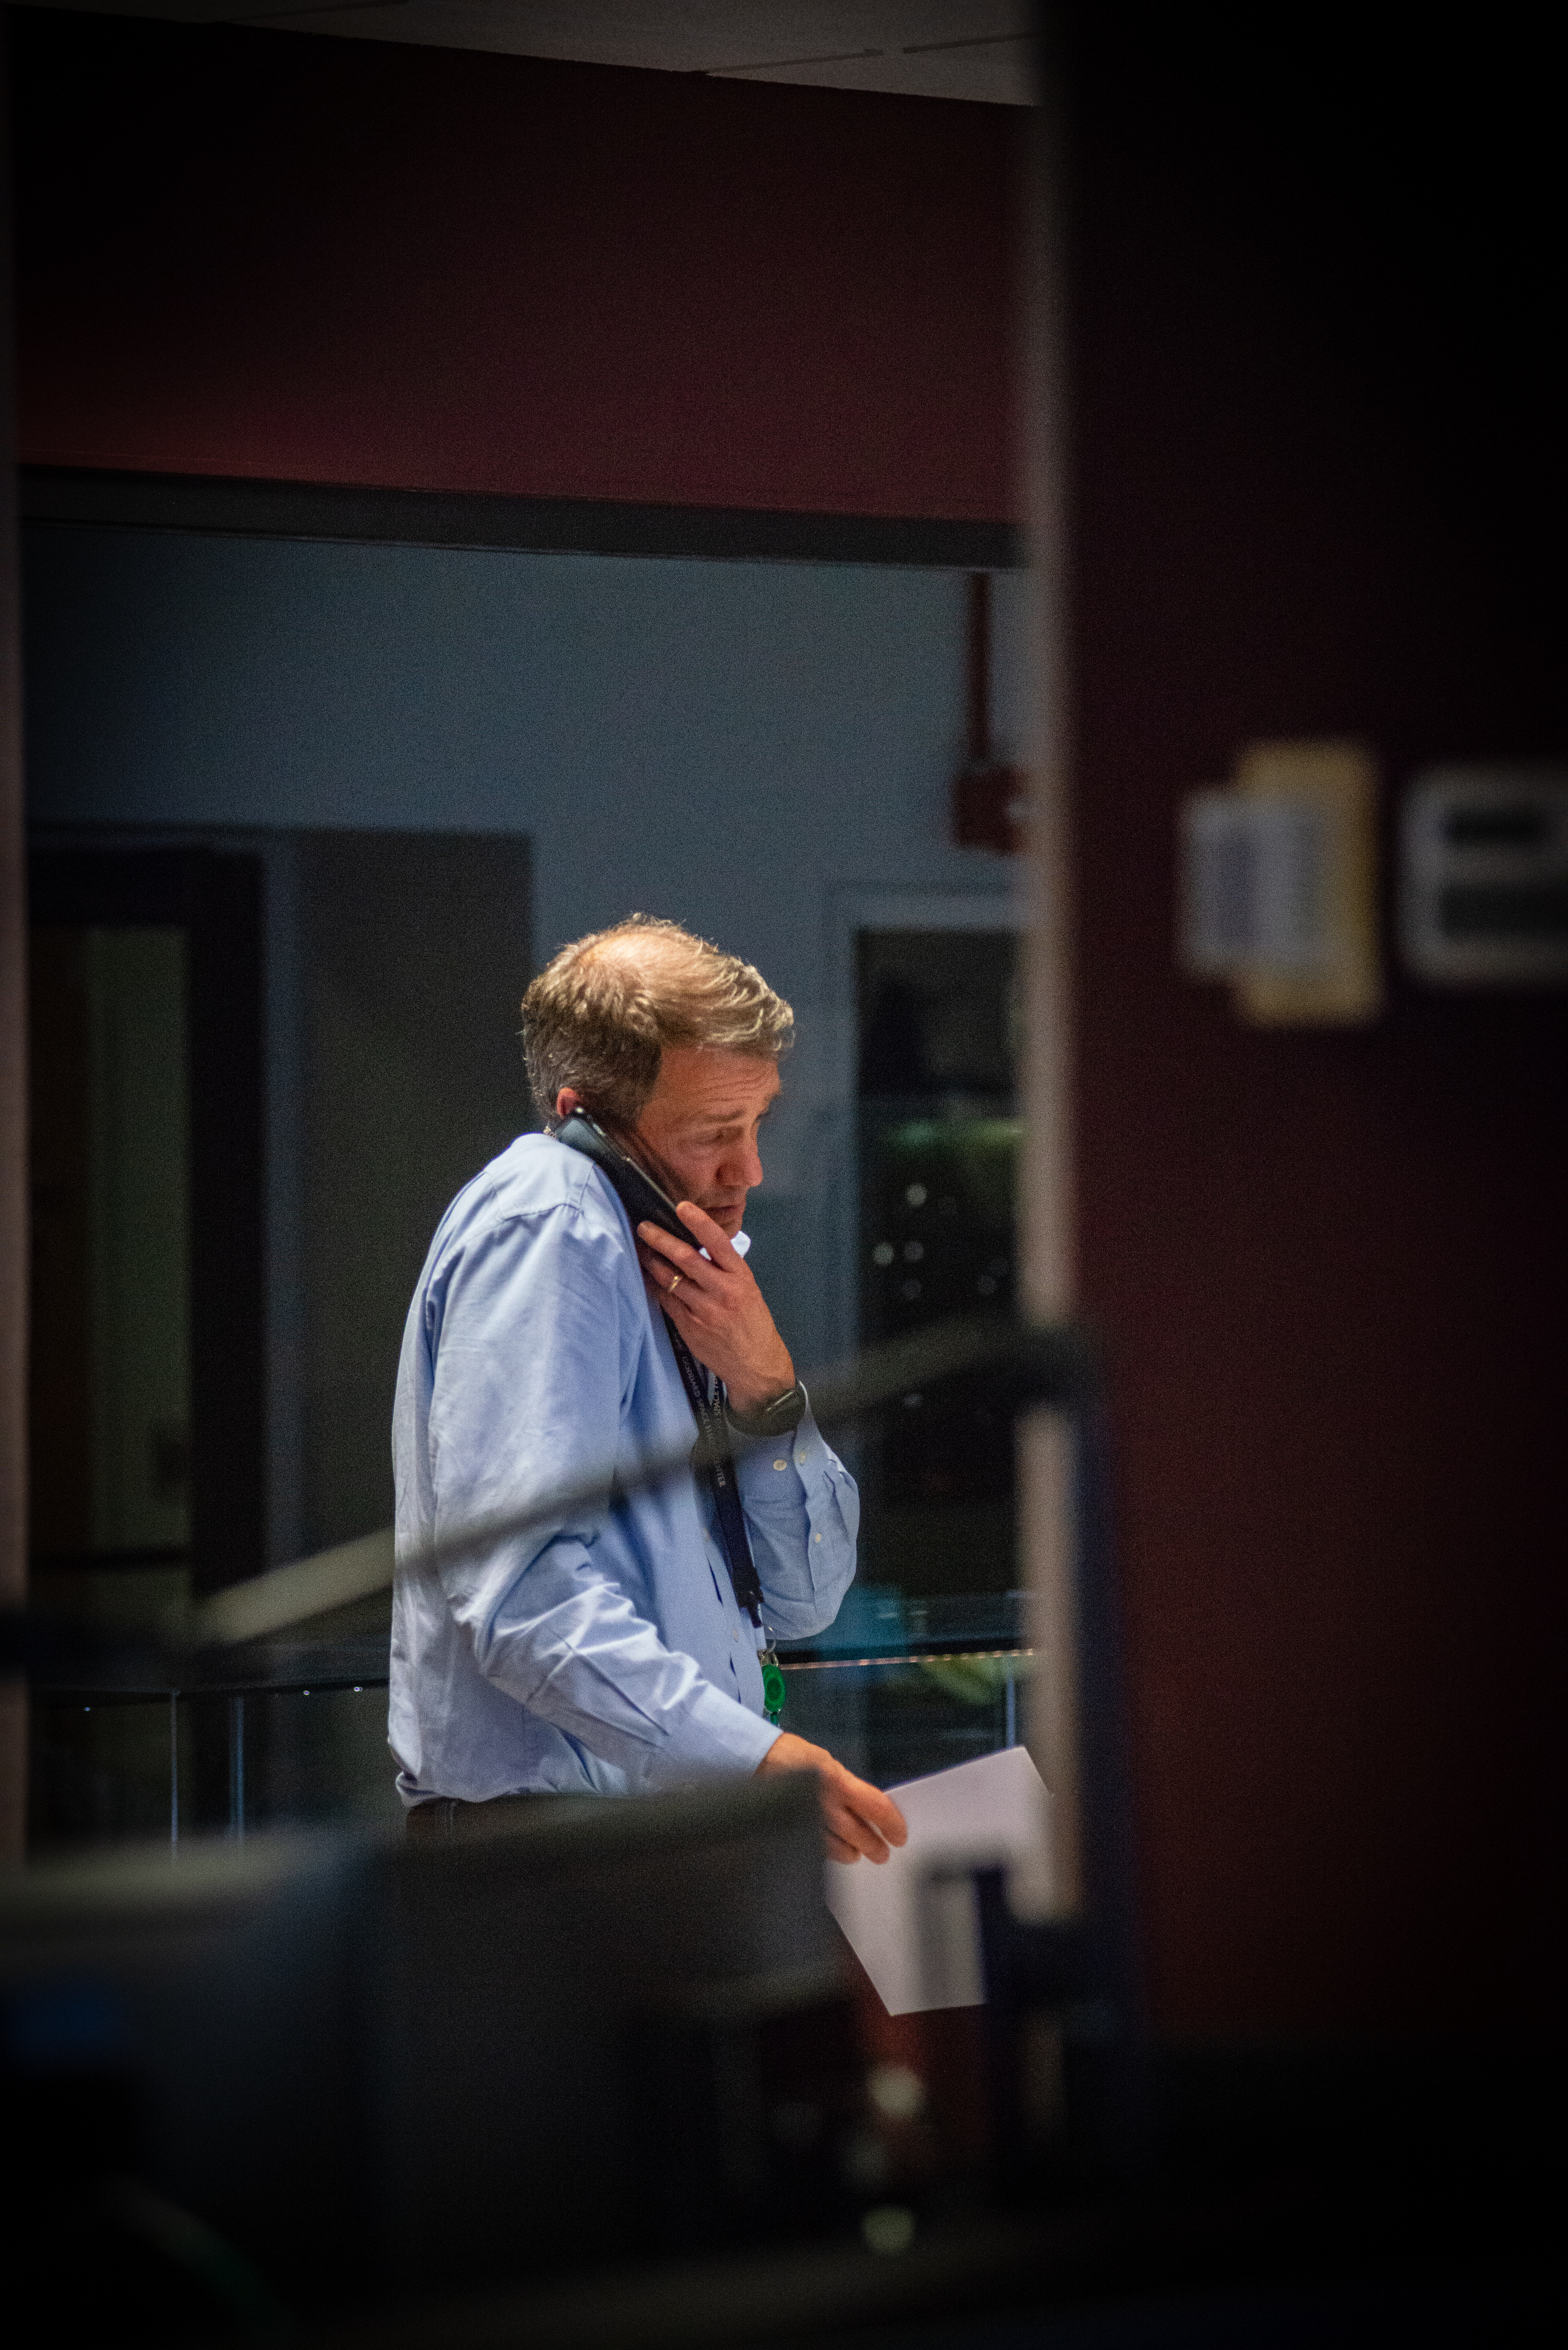
NASA Begins Switch to Backup Spacecraft Hardware Hubble, NASA, NASA Goddard